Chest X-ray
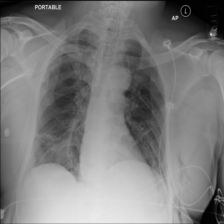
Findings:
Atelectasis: negative
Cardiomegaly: negative
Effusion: negative
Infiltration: negative
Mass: negative
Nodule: negative
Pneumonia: negative
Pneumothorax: negative
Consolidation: negative
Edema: negative
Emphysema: negative
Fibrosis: negative
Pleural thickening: negative
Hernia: negative